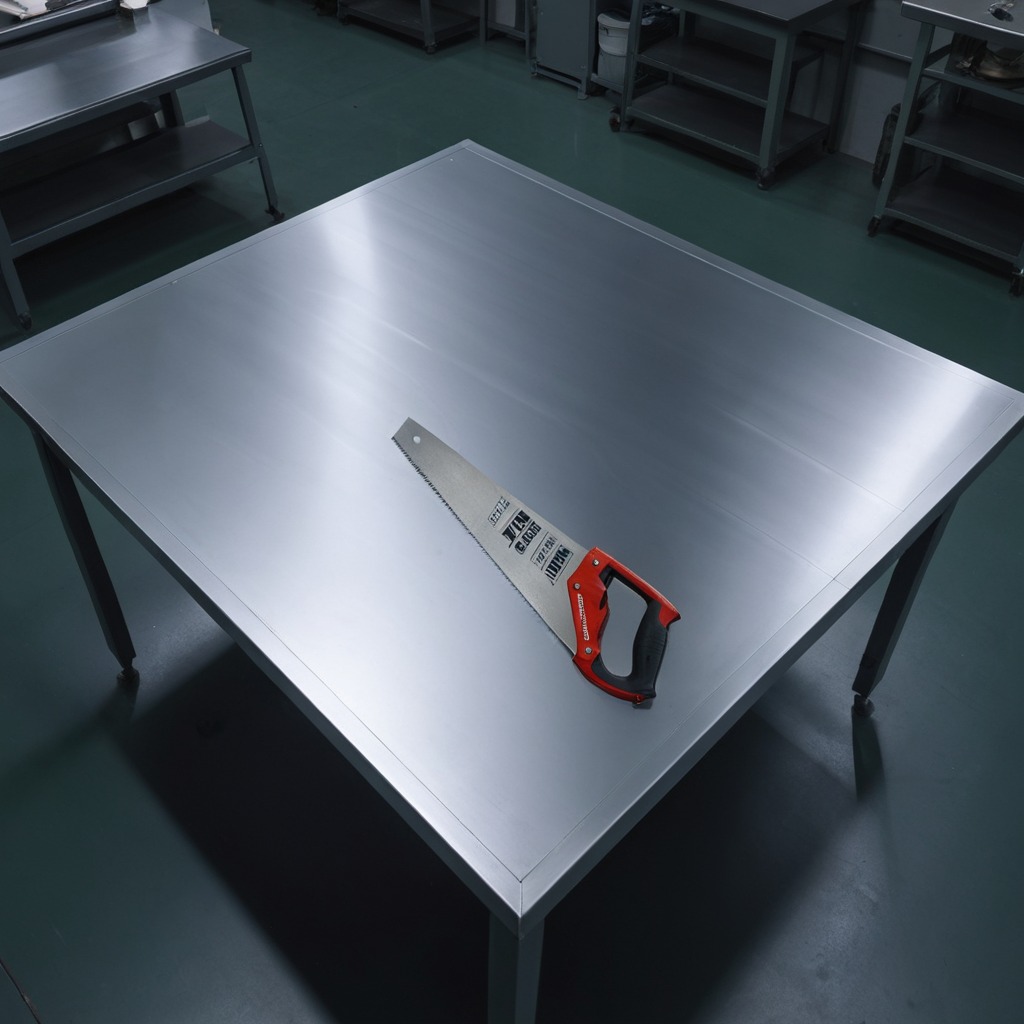
A metal saw is lying on a clean empty table in the evening.